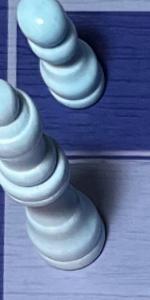
Label: Queen_White